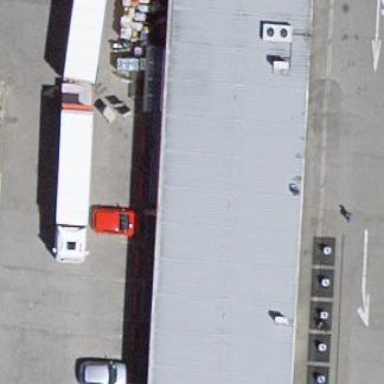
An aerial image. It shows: Supermarket building.